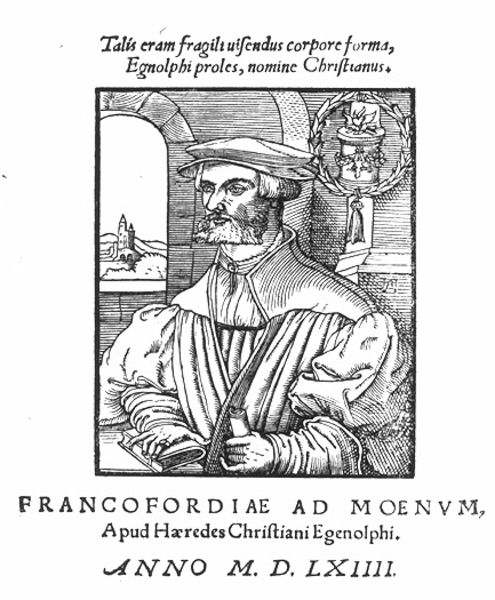
Titel: Bildnis des Christian Egenolff
Künstler: Monogrammist M (1564)
Institution: (Seriendruck)
Schlagwörter: dunkel, feder, hand, himmel, mann, landschaft, fenster, grau, hell, hintergrund, hut, mund, nase, schwarz, tisch, weiss, zimmer, ausblick, haus, schloss, alt, bart, kappe, mütze, wand, augen, bibel, falten, geschichte, gesicht, mensch, vollbart, ärmel, bildnis, hände, portrait, porträt, natur, kirche, gewand, kutte, mantel, kaufmann, renaissance, aussicht, holzschnitt, schrift, papier, bogen, grafik, graphik, weis, rundbogen, robe, quaste, buch, burg, druck, schwarzweiss, schraffur, stich, barrett, text, beschriftung, überschrift, kranz, lorbeer, rolle, barett, gelehrter, zeilen, schreiber, kupferstich, latein, lateinisch, italienisch, christ, humanist, augne, augen nase, frankfurt, anno, schift, schaupe, 1564, egnolf, druck#, nomine